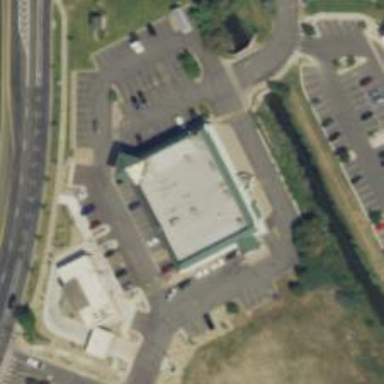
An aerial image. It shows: Pharmacy providing healthcare services.